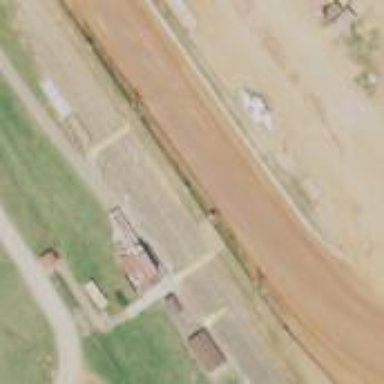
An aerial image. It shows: Grandstand building.